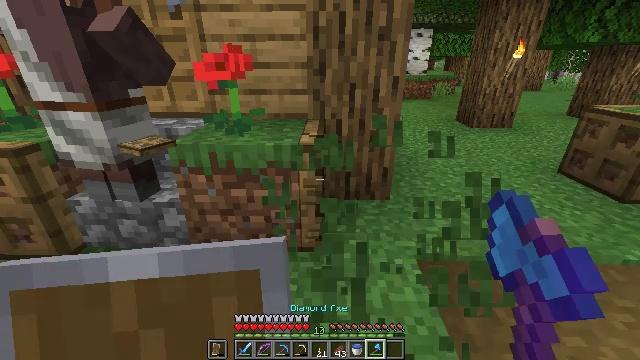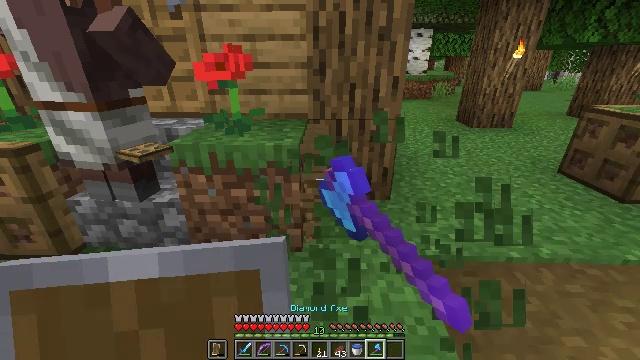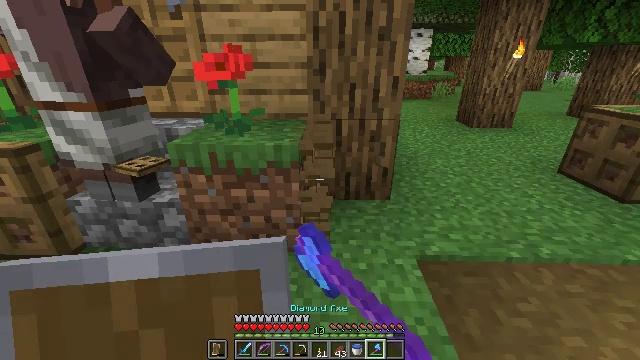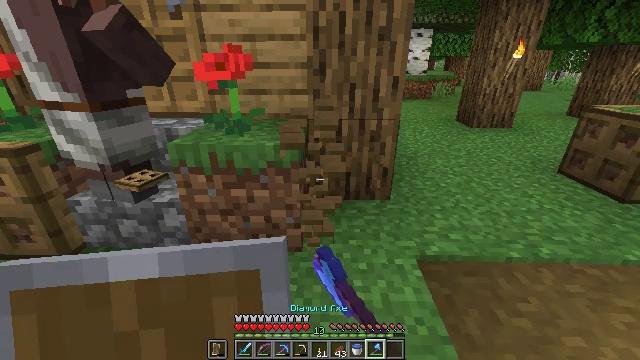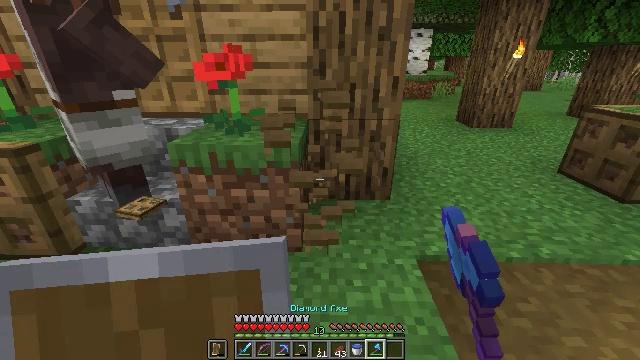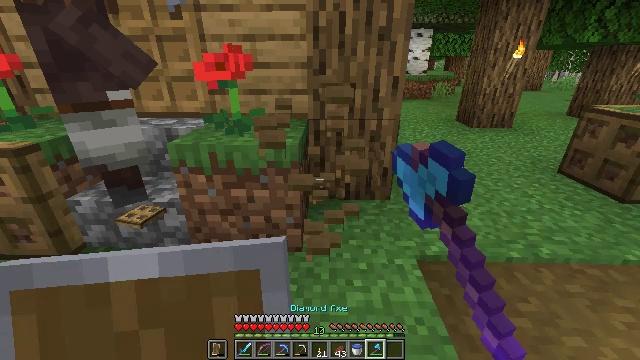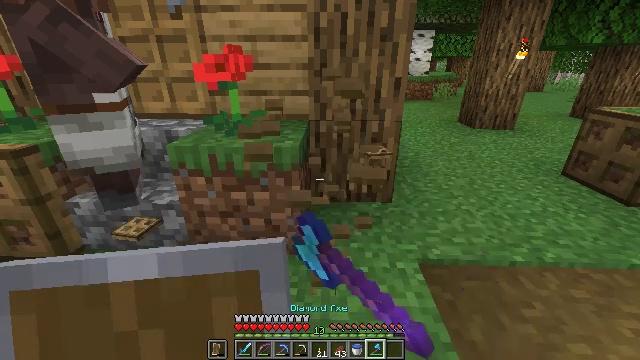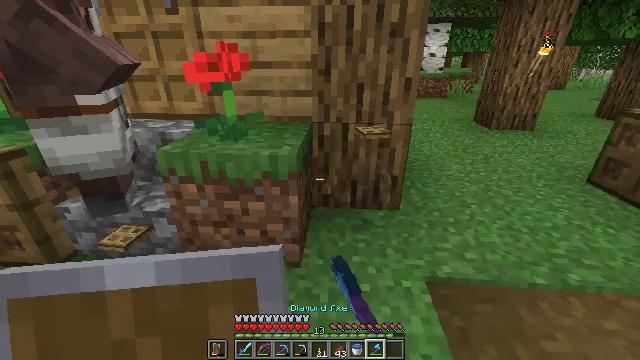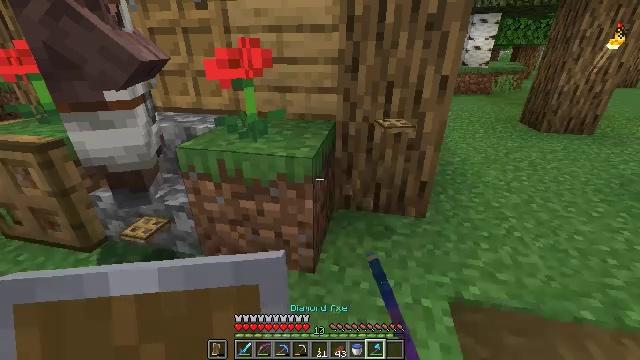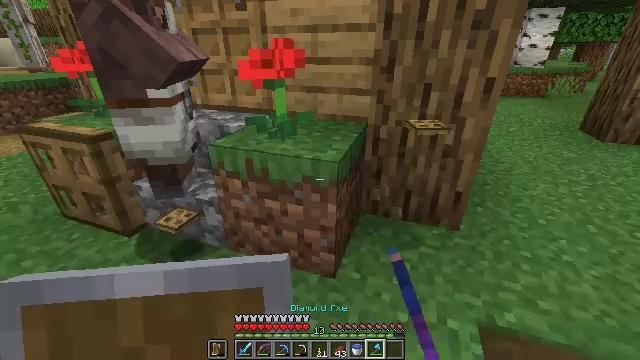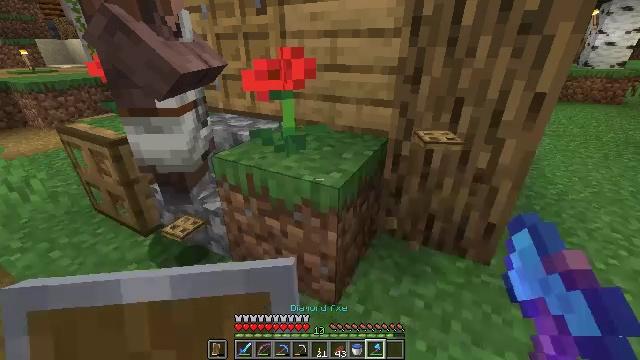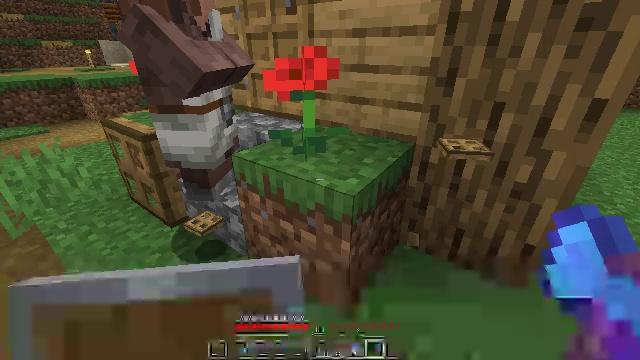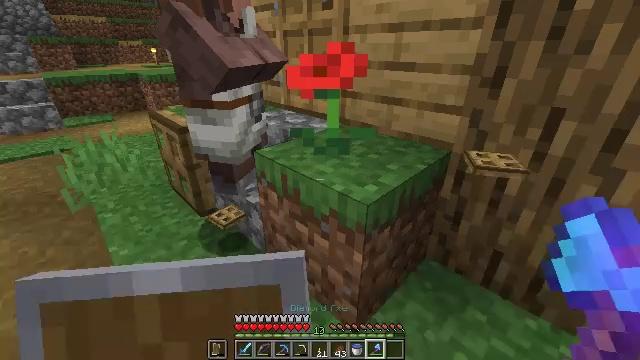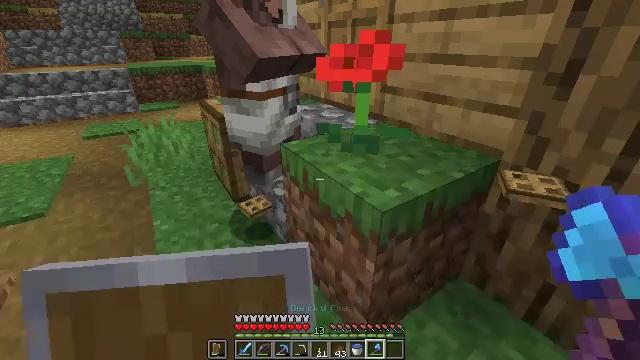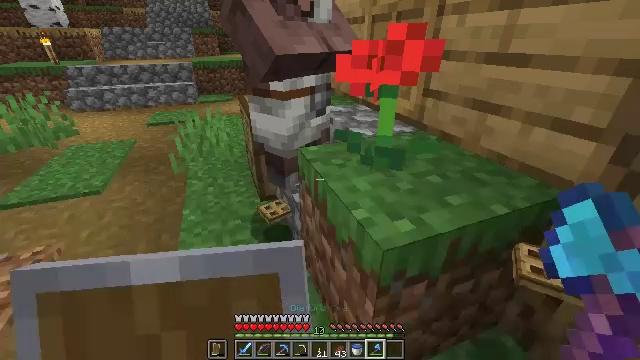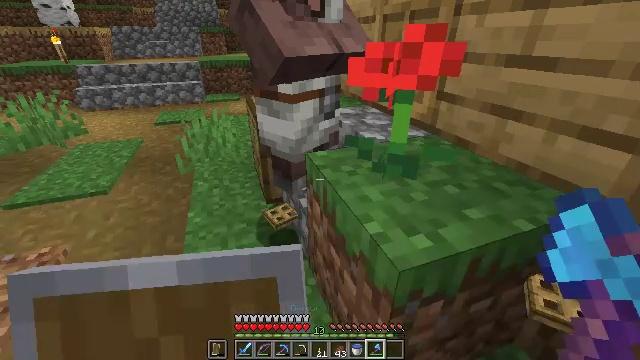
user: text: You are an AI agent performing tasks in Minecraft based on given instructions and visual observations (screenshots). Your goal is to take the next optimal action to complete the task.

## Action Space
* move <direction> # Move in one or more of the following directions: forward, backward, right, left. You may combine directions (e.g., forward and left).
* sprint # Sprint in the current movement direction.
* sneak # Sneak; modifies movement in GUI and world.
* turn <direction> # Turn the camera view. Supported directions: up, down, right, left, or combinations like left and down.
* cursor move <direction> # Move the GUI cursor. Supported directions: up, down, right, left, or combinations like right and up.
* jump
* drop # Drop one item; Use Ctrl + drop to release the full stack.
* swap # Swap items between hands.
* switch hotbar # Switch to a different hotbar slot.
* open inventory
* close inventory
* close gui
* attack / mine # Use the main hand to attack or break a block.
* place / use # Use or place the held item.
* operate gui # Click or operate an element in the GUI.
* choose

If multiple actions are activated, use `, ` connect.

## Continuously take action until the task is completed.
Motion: motion action
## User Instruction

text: Mine the oak trapdoor.
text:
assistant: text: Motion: attack / mine
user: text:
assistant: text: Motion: attack / mine
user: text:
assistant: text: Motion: attack / mine
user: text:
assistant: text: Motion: attack / mine
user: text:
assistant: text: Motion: attack / mine
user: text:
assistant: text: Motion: move forward, attack / mine
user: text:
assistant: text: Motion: move forward and move right, turn left
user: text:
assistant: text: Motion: move forward and move right, turn left and down
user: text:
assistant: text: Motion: move forward and move right, turn left
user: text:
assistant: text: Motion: move forward and move right, turn left
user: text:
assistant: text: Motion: move forward and move right, turn left
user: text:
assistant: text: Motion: move forward and move right, turn left
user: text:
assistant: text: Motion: move forward and move right, turn left and down
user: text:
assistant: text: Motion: move forward and move left, turn left
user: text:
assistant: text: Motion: move forward and move left, turn left
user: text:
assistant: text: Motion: move forward and move left
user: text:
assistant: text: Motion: move forward
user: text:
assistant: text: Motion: move forward
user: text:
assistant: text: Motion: move forward
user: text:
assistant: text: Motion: move forward and move left
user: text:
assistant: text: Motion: move forward and move left
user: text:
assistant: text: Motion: move forward and move left
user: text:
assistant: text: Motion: move forward and move left, turn down
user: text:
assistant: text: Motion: move forward and move left, turn right and down
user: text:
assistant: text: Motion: move forward and move left, turn right and down
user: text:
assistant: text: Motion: move forward and move left, turn right and down
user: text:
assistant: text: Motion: move left, turn right and up
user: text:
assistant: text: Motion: move left, turn right and up
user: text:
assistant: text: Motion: move back and move left, turn right and up
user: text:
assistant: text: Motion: move back and move left, turn right